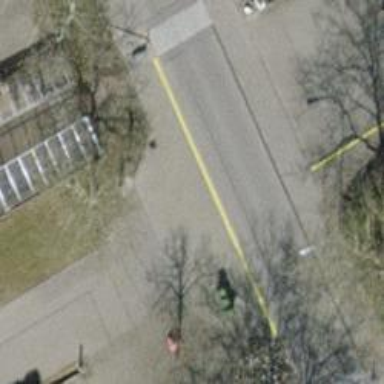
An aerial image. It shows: Asphalt road with traffic-calming table.